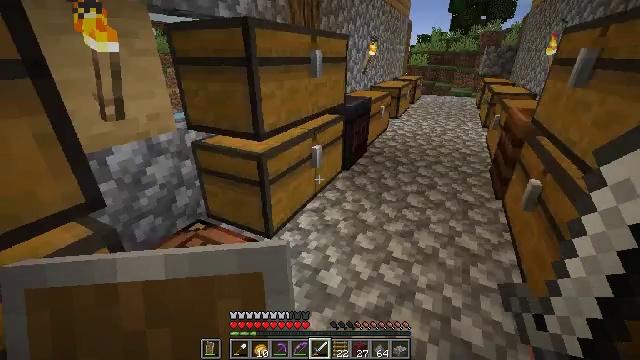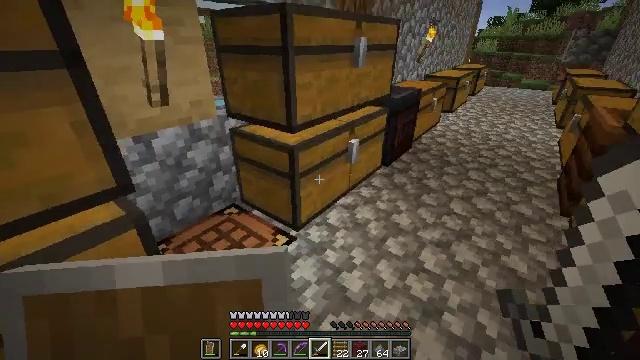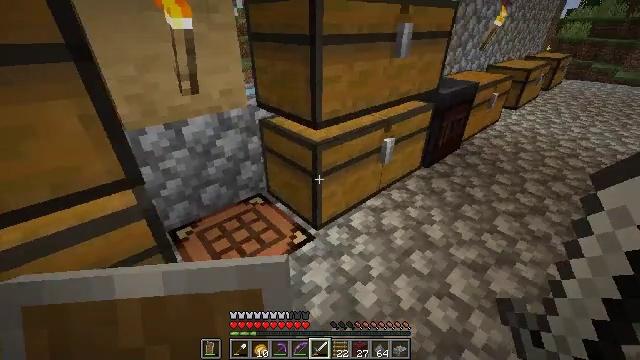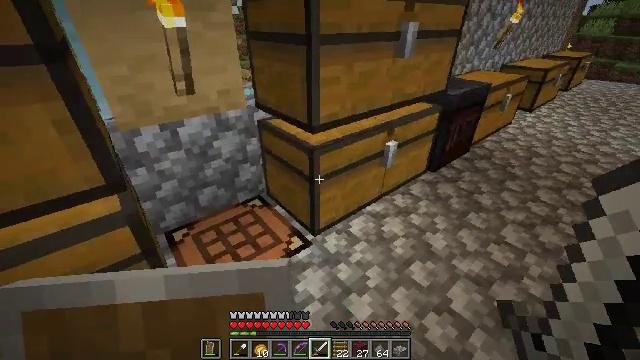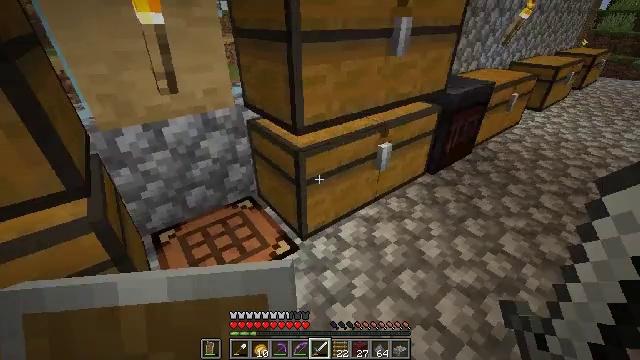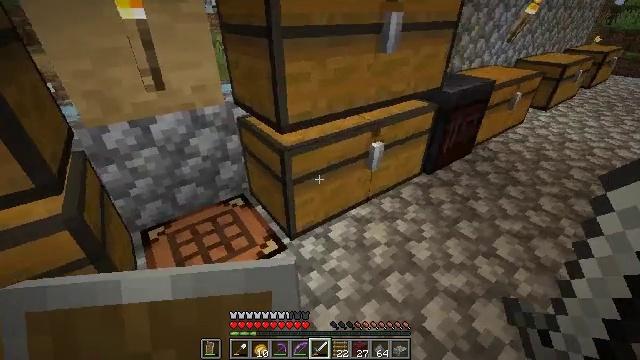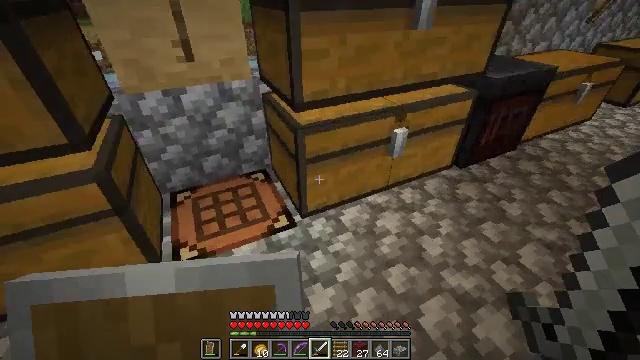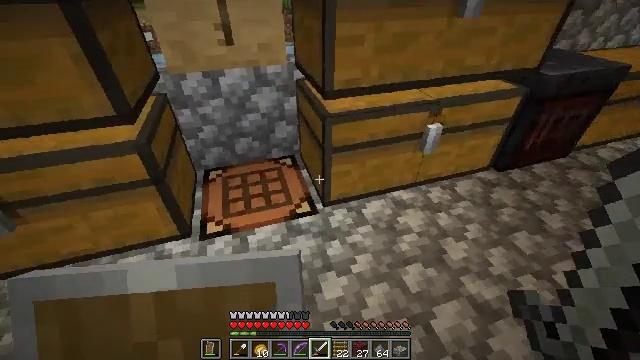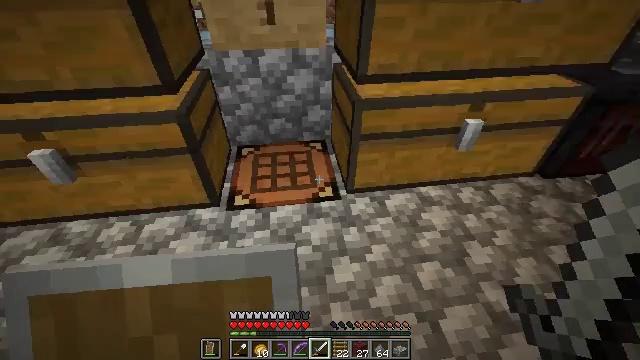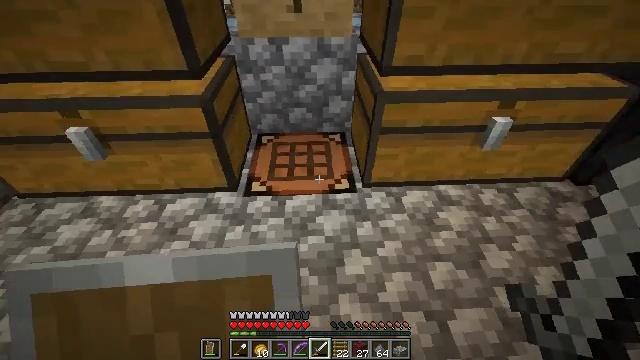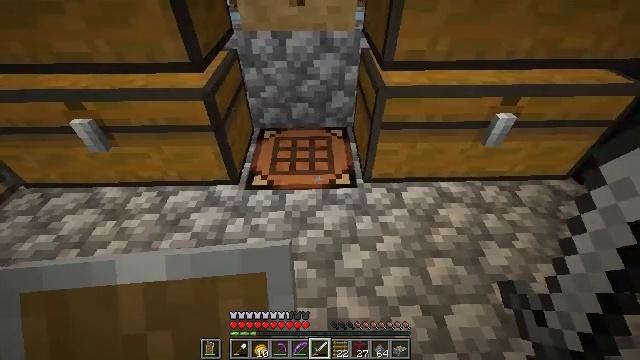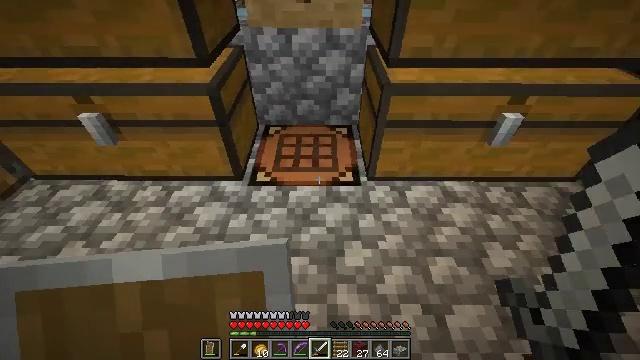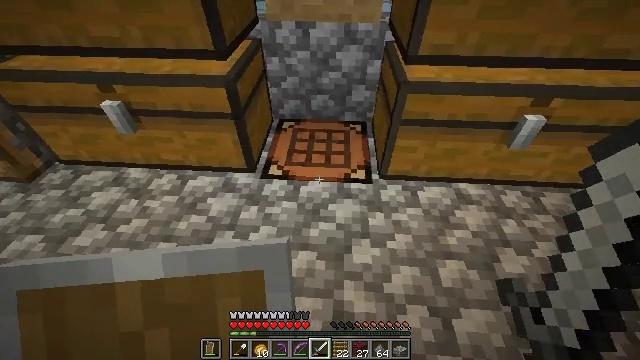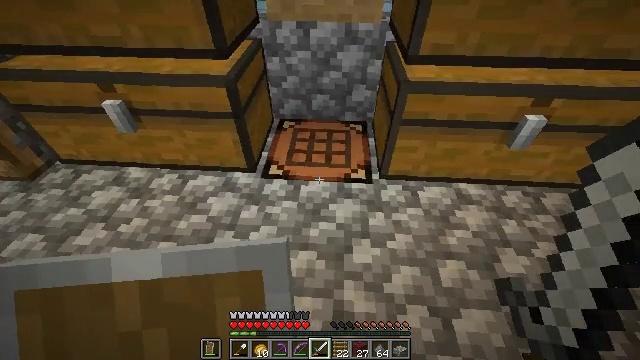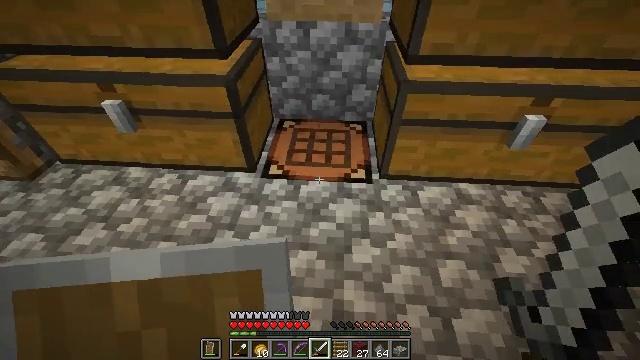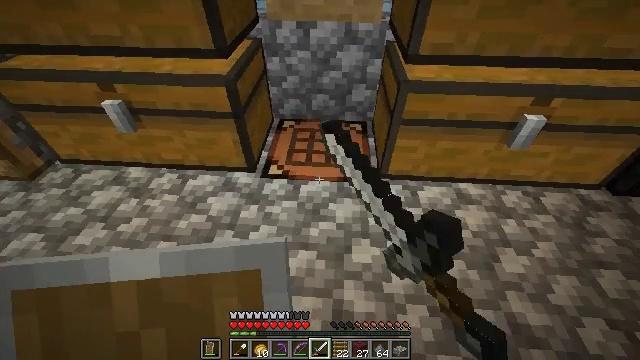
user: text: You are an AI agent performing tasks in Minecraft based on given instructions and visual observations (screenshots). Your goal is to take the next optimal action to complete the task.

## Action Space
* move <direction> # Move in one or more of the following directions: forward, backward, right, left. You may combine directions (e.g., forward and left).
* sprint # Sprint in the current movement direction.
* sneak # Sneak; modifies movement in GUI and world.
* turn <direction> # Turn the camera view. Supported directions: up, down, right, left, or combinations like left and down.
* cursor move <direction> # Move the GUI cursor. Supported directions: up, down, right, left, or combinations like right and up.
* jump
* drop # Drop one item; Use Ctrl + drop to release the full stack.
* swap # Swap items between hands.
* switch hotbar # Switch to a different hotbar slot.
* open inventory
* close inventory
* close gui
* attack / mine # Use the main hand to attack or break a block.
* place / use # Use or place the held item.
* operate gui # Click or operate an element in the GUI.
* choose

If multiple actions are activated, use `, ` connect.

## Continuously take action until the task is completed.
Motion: motion action
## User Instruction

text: Create TNT using the crafting table.
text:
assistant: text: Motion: move forward and move right, turn left and down
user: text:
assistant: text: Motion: move forward and move right, turn left and down
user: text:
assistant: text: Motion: move forward and move right, turn left
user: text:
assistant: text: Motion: move right, turn left
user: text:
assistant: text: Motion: move right, turn left
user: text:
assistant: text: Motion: turn left and down
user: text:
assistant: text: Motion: turn left and down
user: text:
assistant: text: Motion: turn left and down
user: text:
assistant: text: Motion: turn left and down
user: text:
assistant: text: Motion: turn left
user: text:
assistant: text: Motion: turn left
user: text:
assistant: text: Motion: turn left
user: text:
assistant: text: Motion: no_op
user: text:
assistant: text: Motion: use / place
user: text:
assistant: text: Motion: use / place
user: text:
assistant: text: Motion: use / place
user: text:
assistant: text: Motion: no_op
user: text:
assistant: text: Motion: no_op
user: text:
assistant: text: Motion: no_op
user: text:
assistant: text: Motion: no_op
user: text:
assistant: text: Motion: no_op
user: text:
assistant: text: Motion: no_op
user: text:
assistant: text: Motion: no_op
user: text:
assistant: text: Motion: no_op
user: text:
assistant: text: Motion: no_op
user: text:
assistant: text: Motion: no_op
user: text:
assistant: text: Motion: turn up
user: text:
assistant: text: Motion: turn left and up
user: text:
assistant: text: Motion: turn left and up
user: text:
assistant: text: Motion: no_op